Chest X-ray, AP view. Patient: 52 years old, sex F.
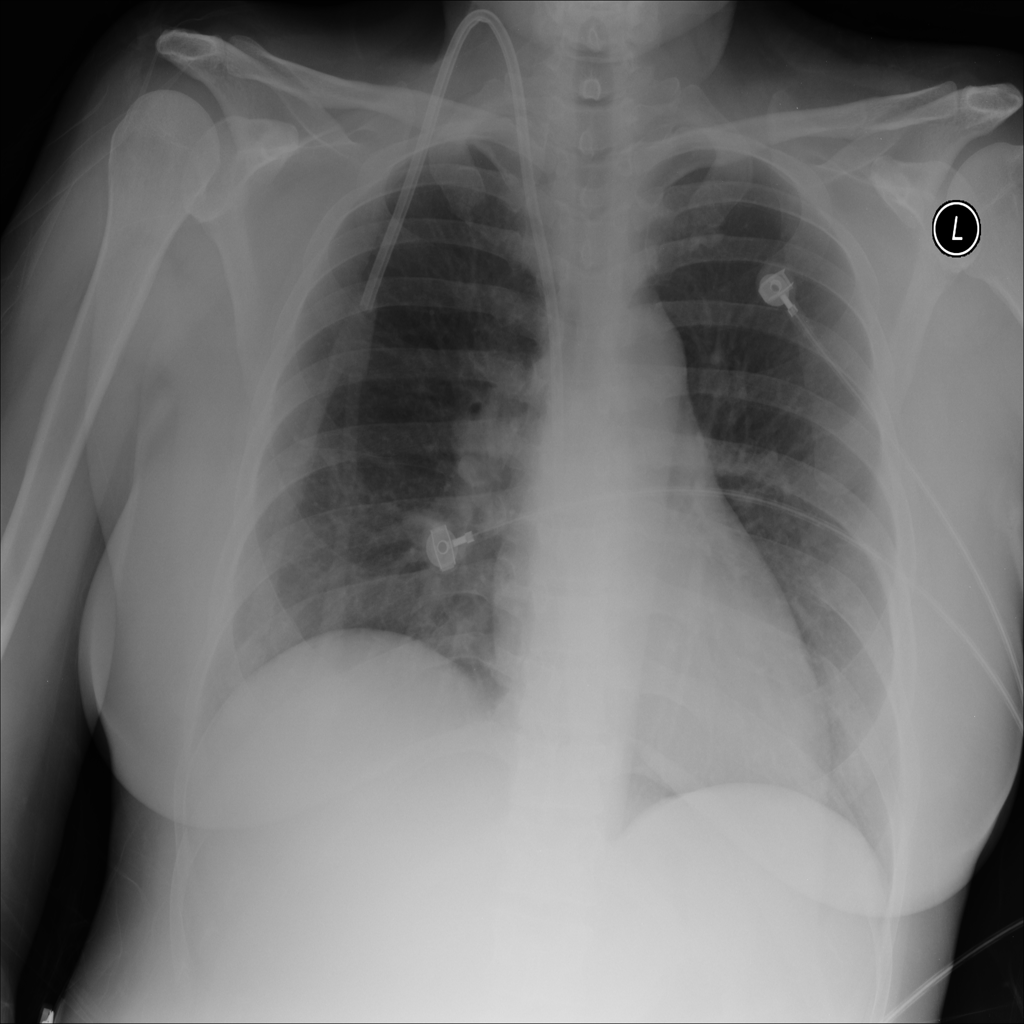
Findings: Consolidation